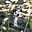
Label: 1